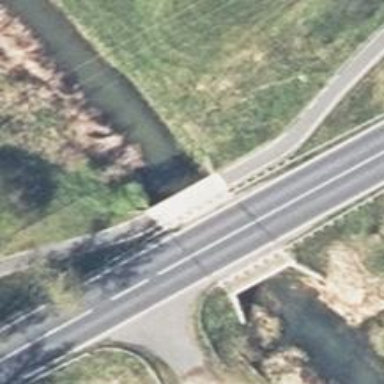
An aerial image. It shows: Concrete bridge over path.